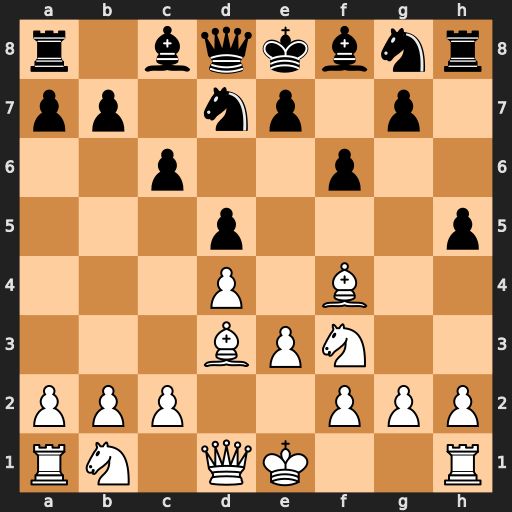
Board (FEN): r1bqkbnr/pp1np1p1/2p2p2/3p3p/3P1B2/3BPN2/PPP2PPP/RN1QK2R
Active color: w
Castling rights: KQkq
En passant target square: -
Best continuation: Bg6#